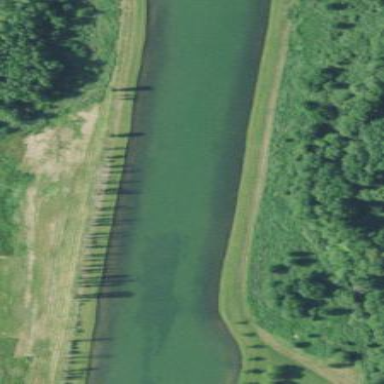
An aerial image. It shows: Reservoir of water.